Interaction volume radius: 5 \u00c5
Interaction volume height: 40 \u00c5
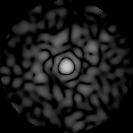
Disorder parameter: 0.8544